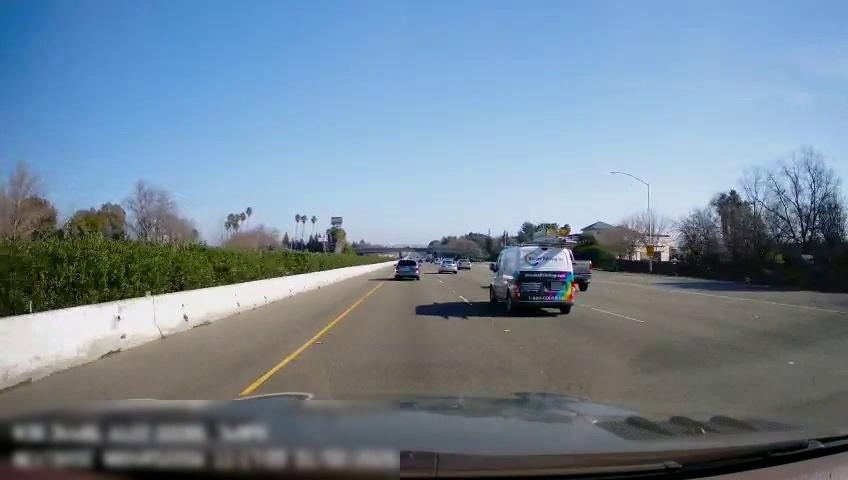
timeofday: Day
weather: Sunny
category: Drivable Space
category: Vehicles | Car
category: Vehicles | Truck
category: Vehicles | Car
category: Vehicles | Van
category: Vehicles | Car
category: Lanes | Current Lane
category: Lanes | Current Lane
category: Lanes | Alternate Lane
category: Lanes | Alternate Lane